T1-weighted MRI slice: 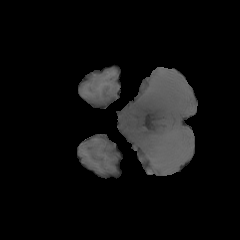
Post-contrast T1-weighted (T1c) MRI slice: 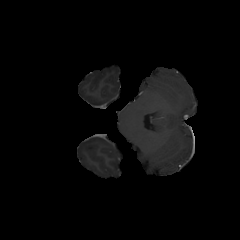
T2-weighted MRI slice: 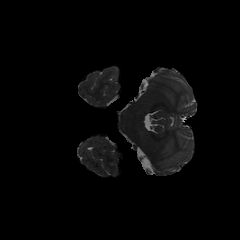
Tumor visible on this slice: no